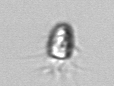
Label: Balanion